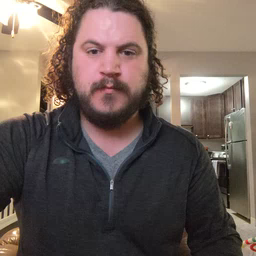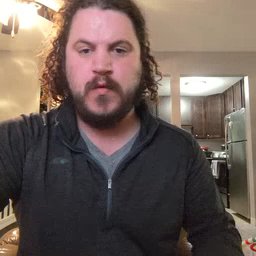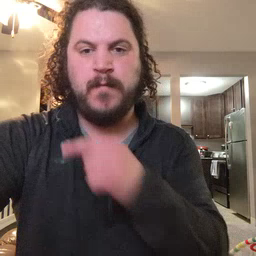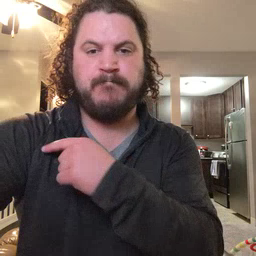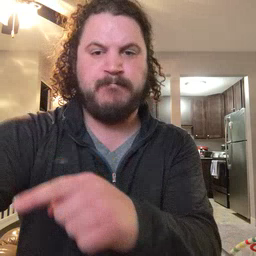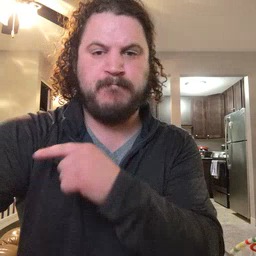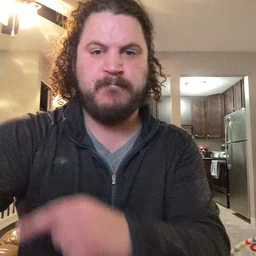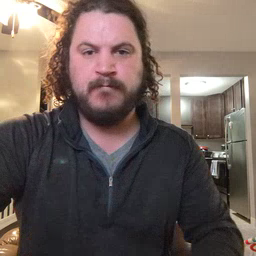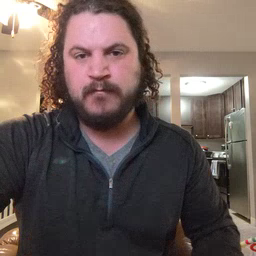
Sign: arm